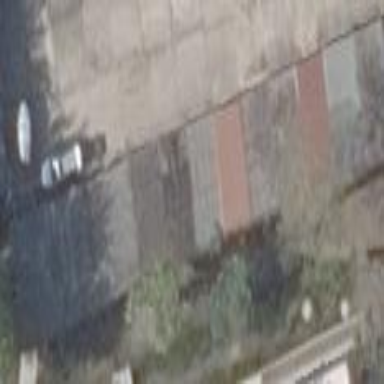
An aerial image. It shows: Garage building.